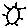
Label: sun